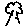
Label: tree